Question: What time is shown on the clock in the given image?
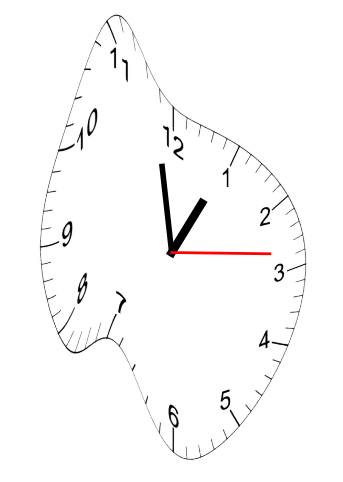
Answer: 12:58:14